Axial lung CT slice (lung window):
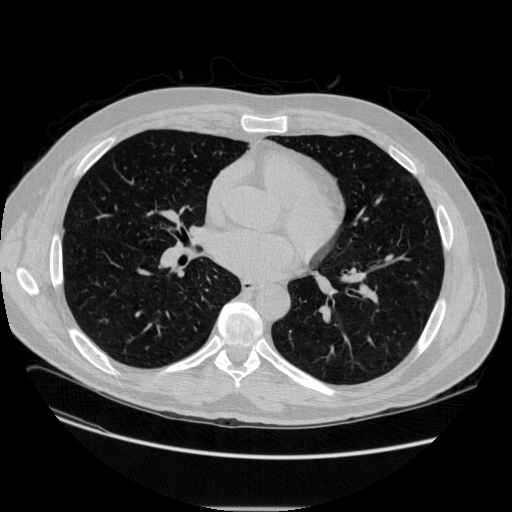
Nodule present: no